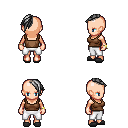
a pixel art fantasy rpg character, female body template, human, light skin, brown pirate shirt, white pants, gray long mohawk hairstyle, bracelets, gray slippers, four views (front, back, left, right), 2x2 character sprite sheet, small pixel art, hard edges, no anti-aliasing